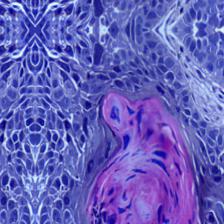
Diagnosis: OSCC